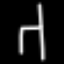
Label: chair